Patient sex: M
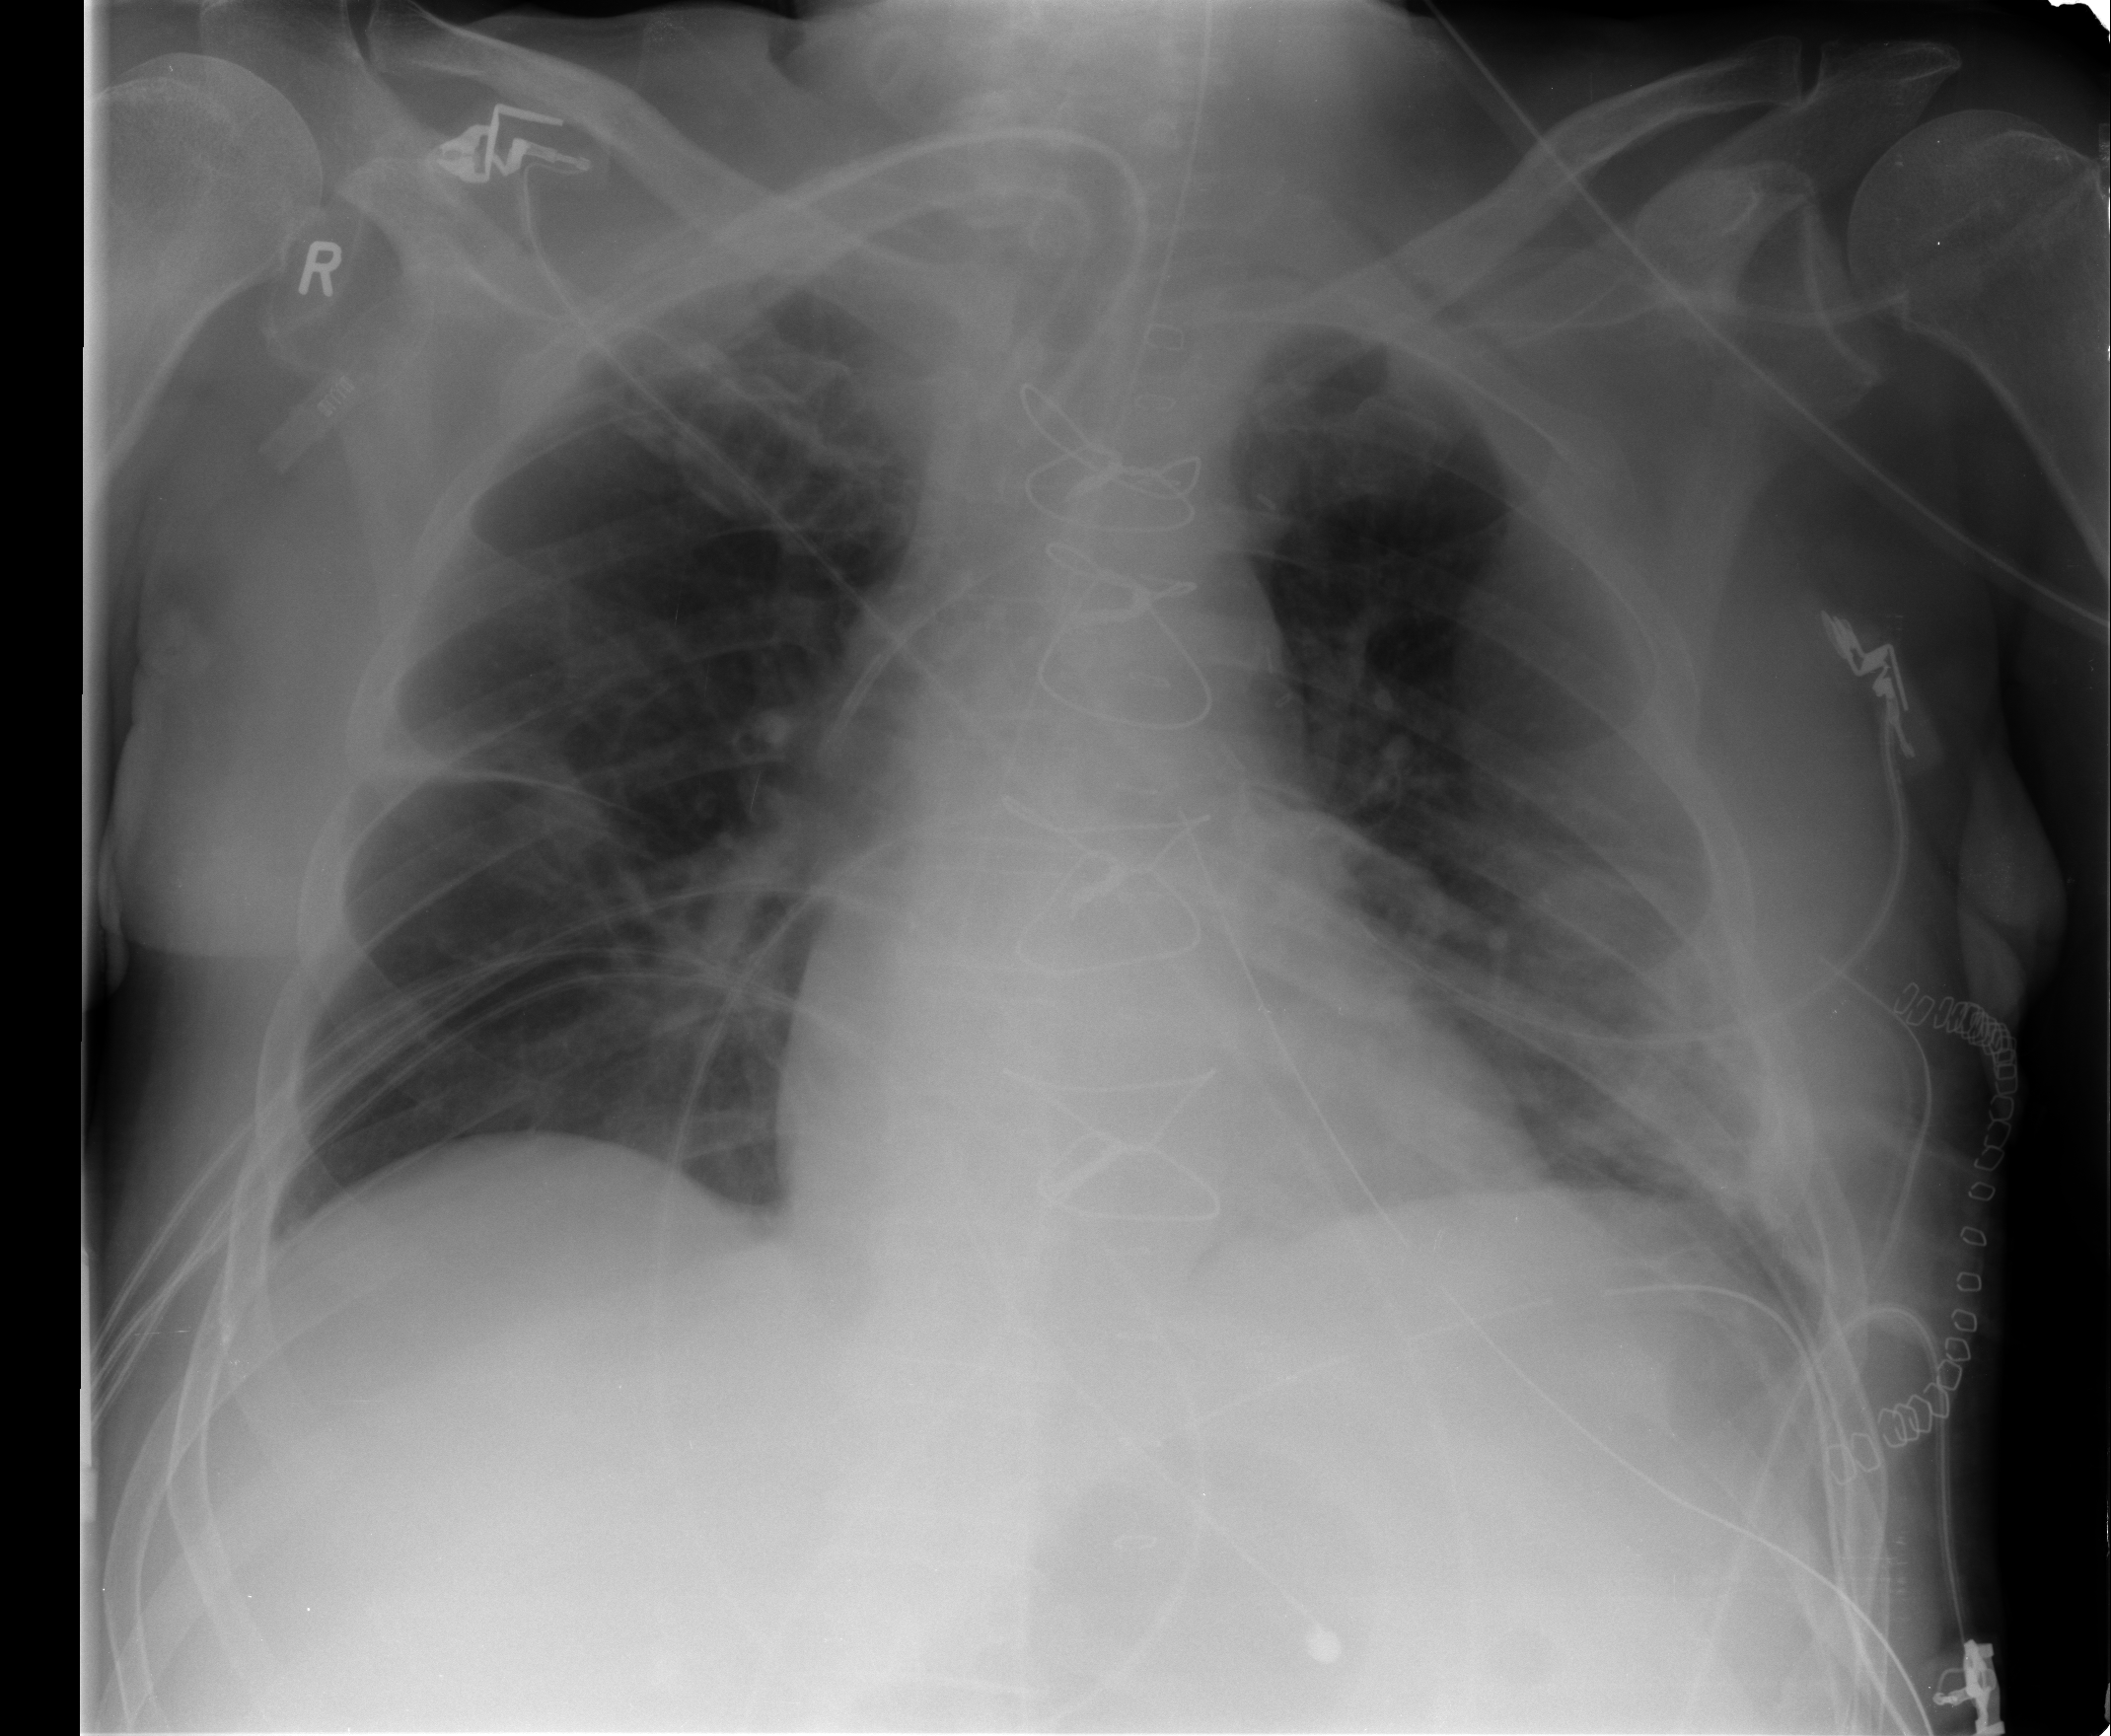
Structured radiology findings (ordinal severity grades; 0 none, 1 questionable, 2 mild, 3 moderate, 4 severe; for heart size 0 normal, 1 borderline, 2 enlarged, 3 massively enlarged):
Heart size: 0
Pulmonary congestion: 2
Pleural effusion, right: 0
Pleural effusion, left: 2
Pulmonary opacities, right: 0
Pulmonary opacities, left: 0
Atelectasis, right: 0
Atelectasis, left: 0